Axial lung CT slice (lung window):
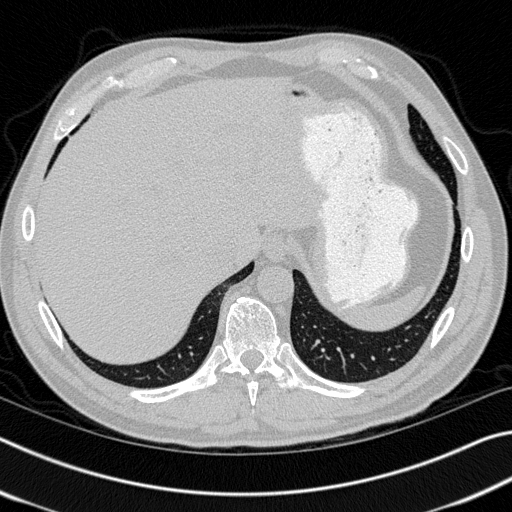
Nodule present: no